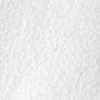
Label: not_dusty